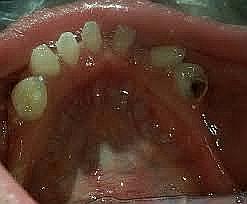
Condition: hypodontia